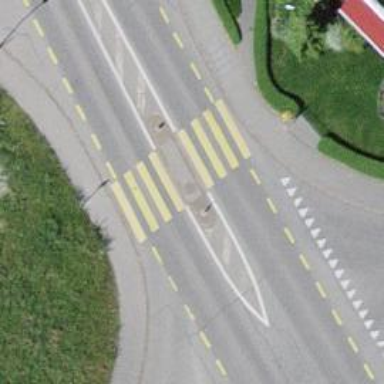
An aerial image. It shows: Uncontrolled crossing with central island on the road.